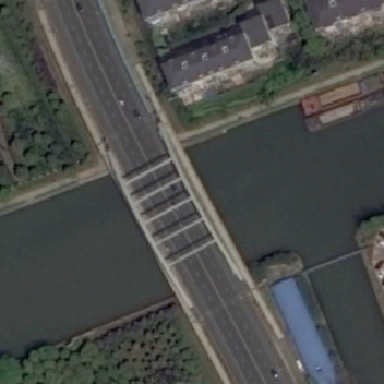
There are five kinds of decorations on the bridge on the dark blue river .